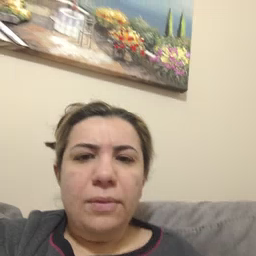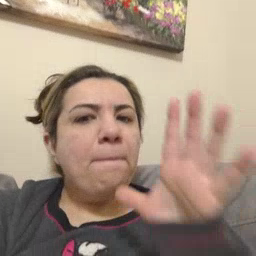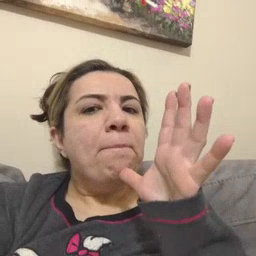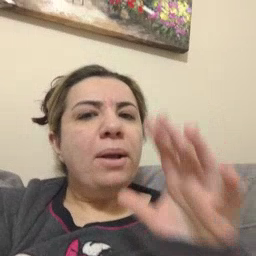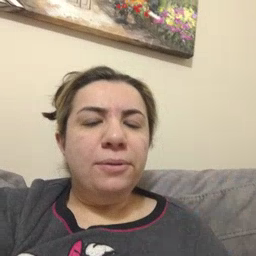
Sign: mom